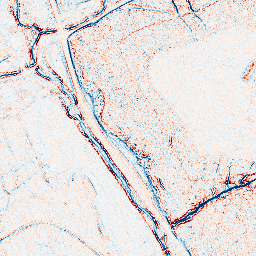
Category: edge_preserving
Decomposition family: bilateral
Decomposition parameters: d: 5
sigma_color: 25
sigma_space: 100
Upsampling method: bicubic
Upsampling parameters: scale: 8
Upsampling scale: 8